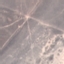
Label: HerbaceousVegetation